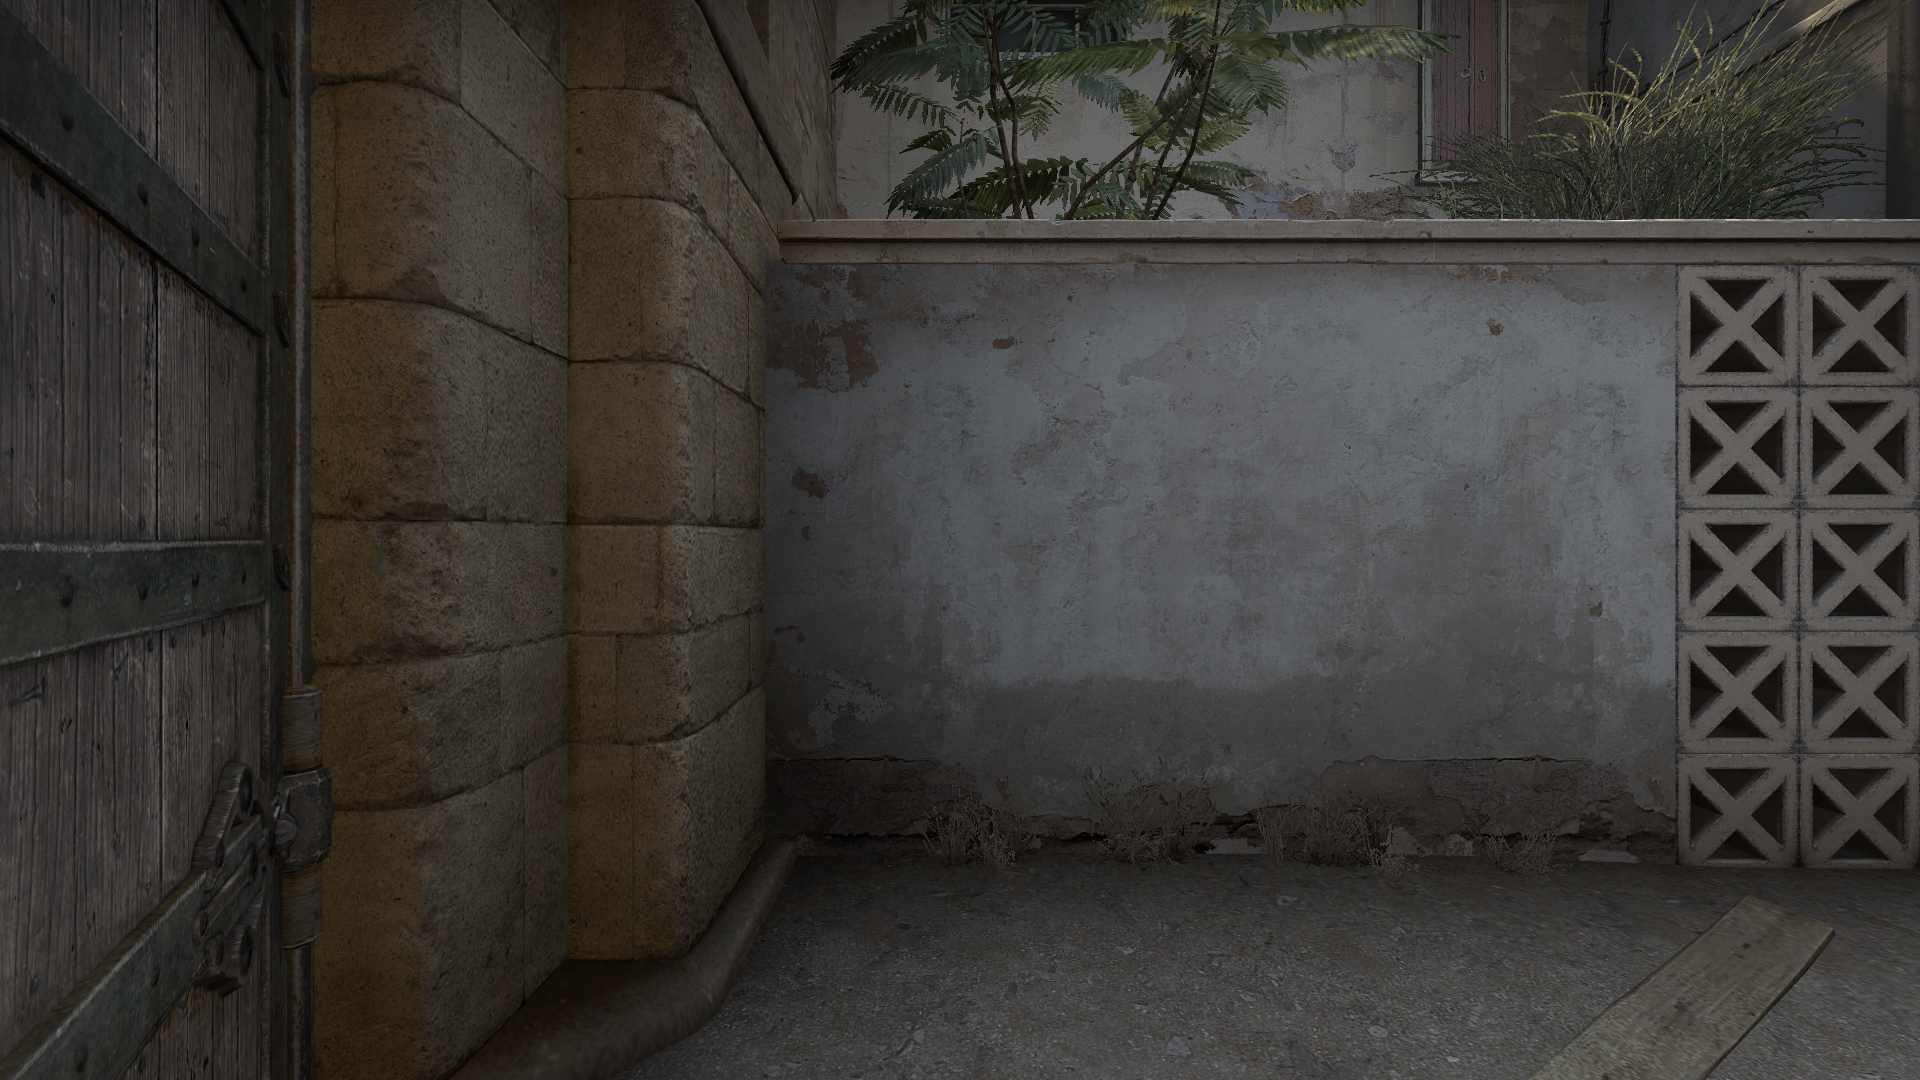
Map: de_dust2